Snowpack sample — Loveland Pass, Silver Plume, Colorado, USA (2/11/26, 12:00 PM MST)
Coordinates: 39.663, -105.886
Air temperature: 35 °F
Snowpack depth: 82 cm
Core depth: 20 cm
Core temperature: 17.6 °F
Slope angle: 13°, slope face: 12°
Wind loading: high
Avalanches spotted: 1
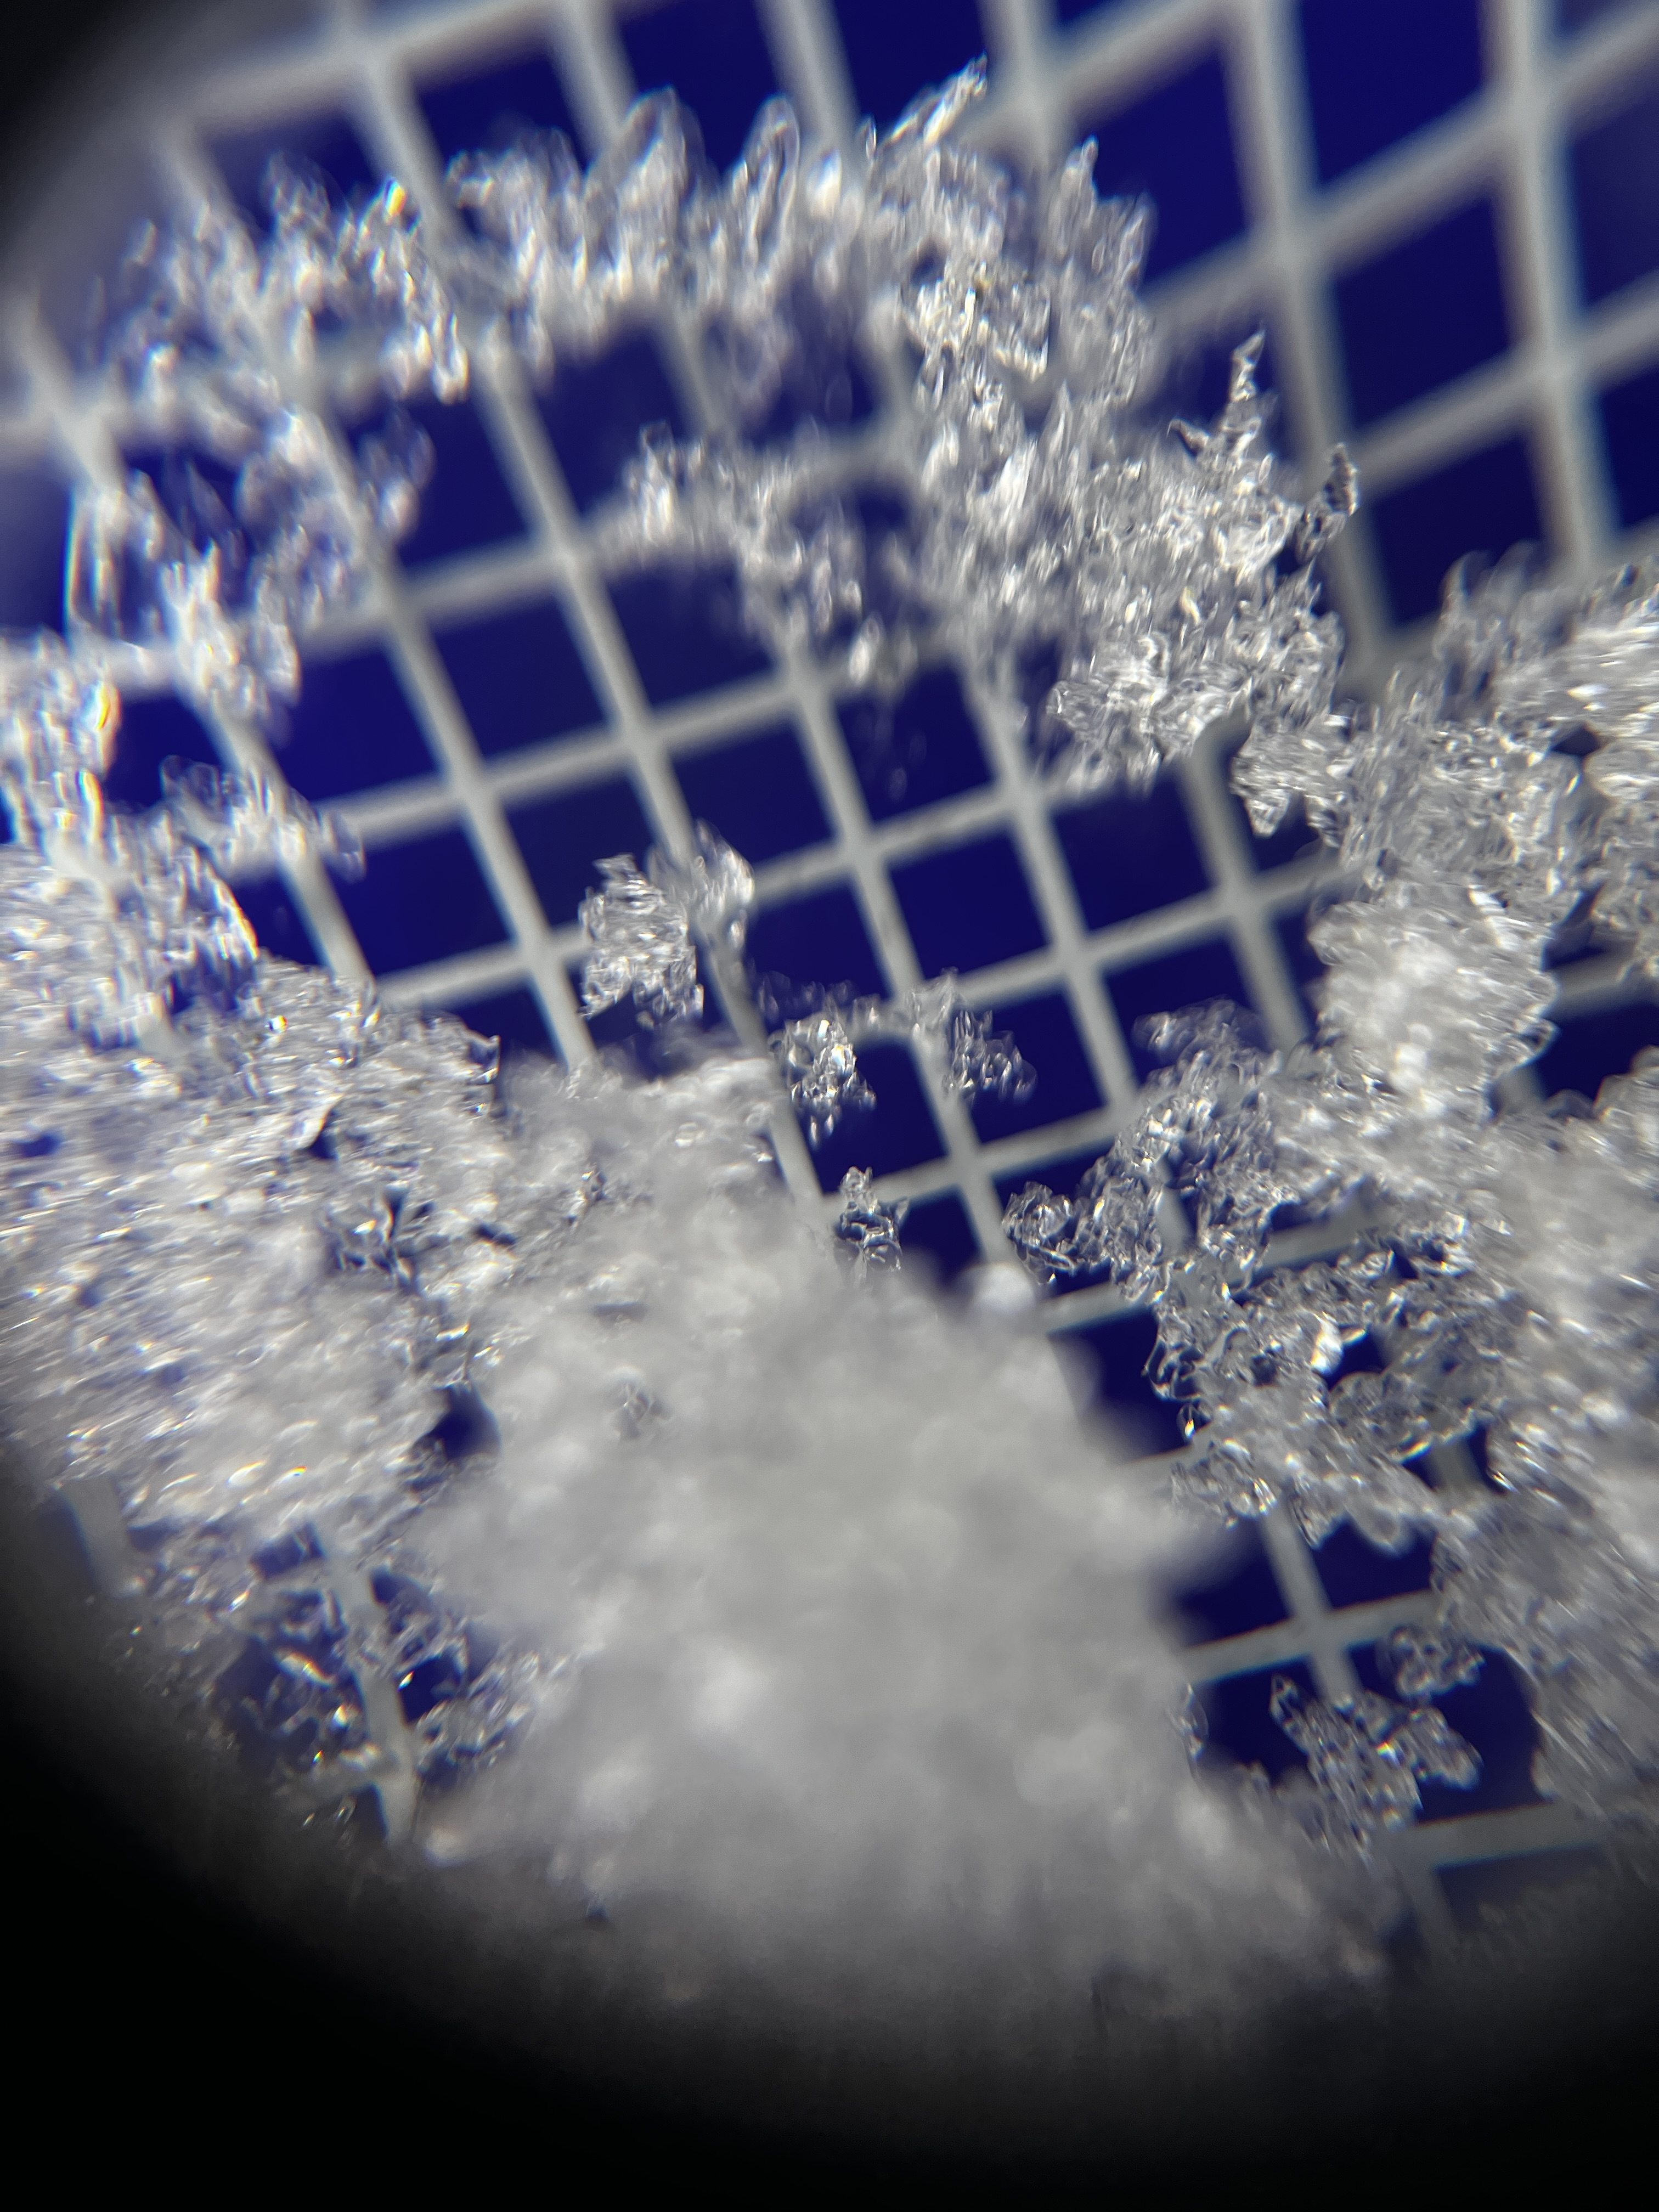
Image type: magnified_profile
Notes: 1 small avalanche spotted on the north side of the bowl, lots of wind loading